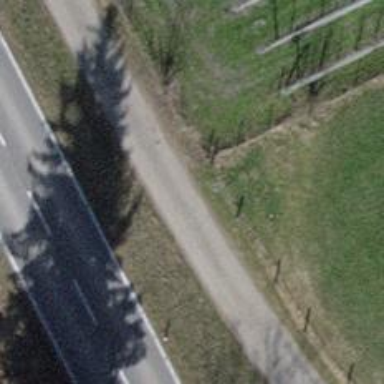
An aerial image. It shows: Asphalt track with grade1 quality.